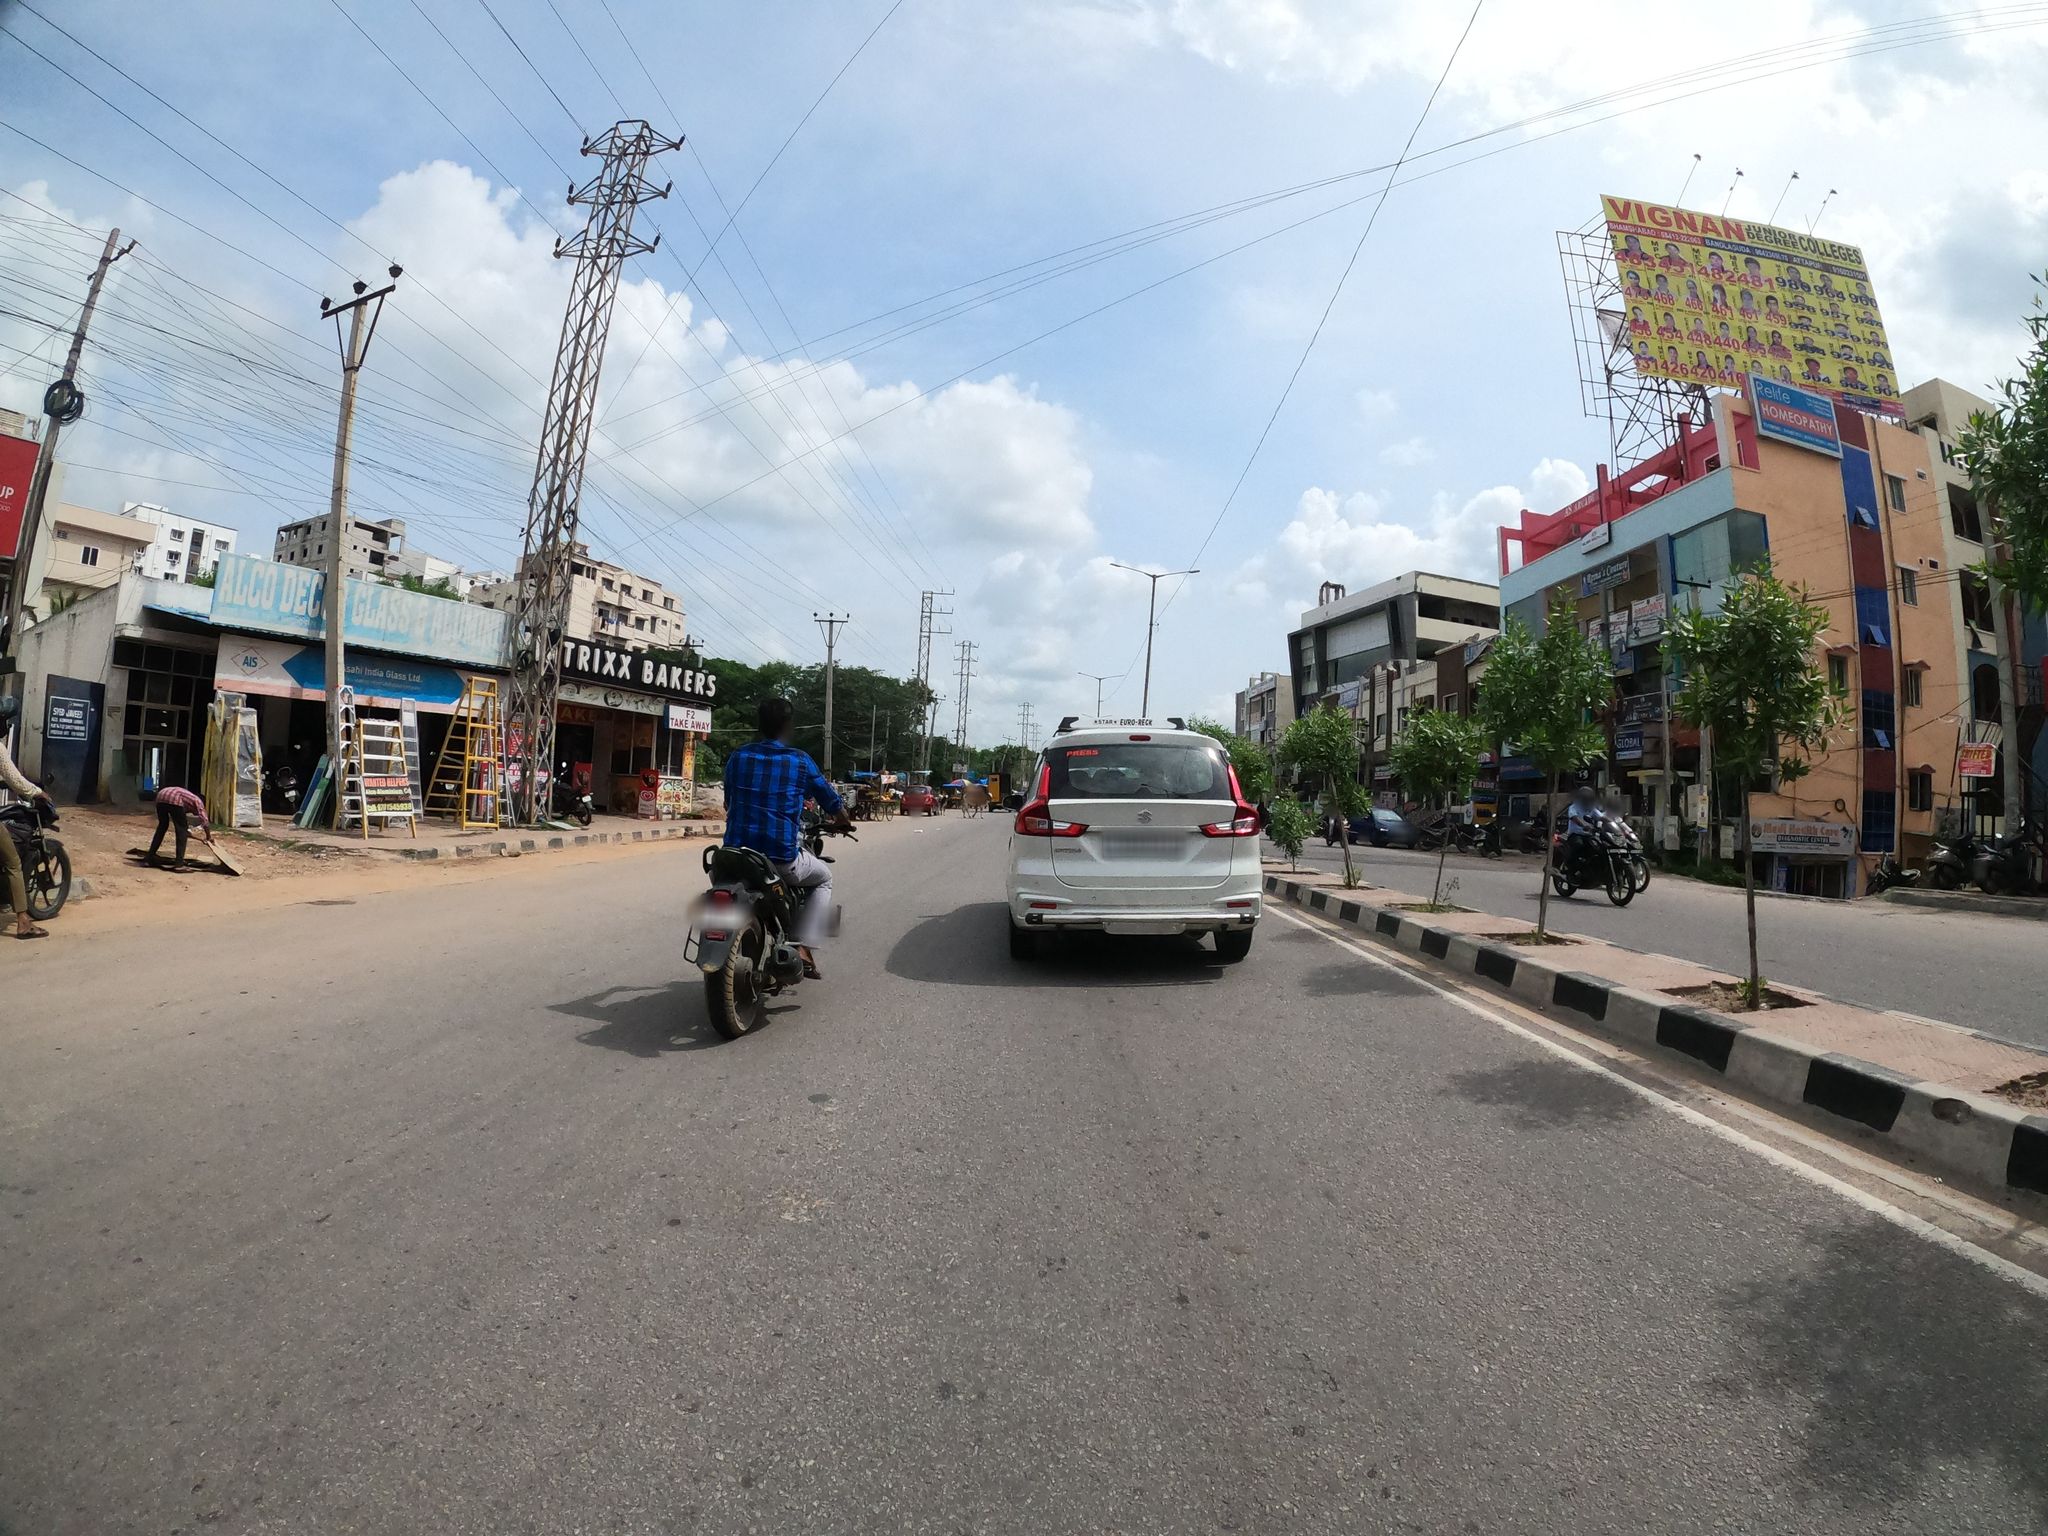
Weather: clear
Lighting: day
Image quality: good
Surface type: driving surface
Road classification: trunk
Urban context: urban centre
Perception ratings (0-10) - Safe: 4.21, Lively: 6.92, Beautiful: 0.78, Boring: 4.74, Depressing: 2.24, Wealthy: 1.27